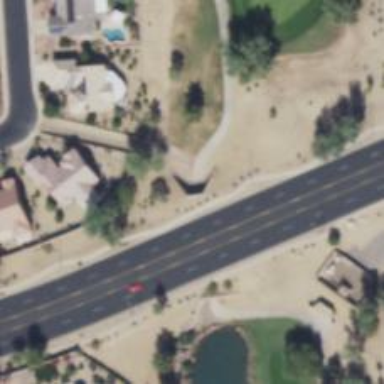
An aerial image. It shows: Footway road with tunnel passage.